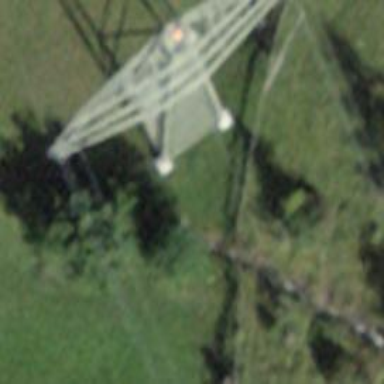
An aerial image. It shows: Power tower.